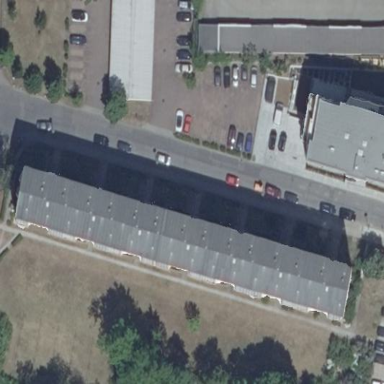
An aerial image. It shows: Gabled-roof apartment building with gray tar paper roof. The building's color is moccasin and the roof's orientation is along the structure.